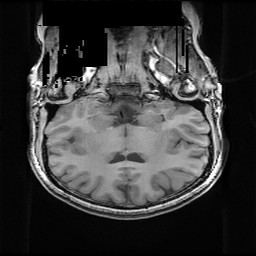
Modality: T1w
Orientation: sagittal
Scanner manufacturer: ge
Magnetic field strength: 3 T
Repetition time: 0.009184 s
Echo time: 0.00368 s